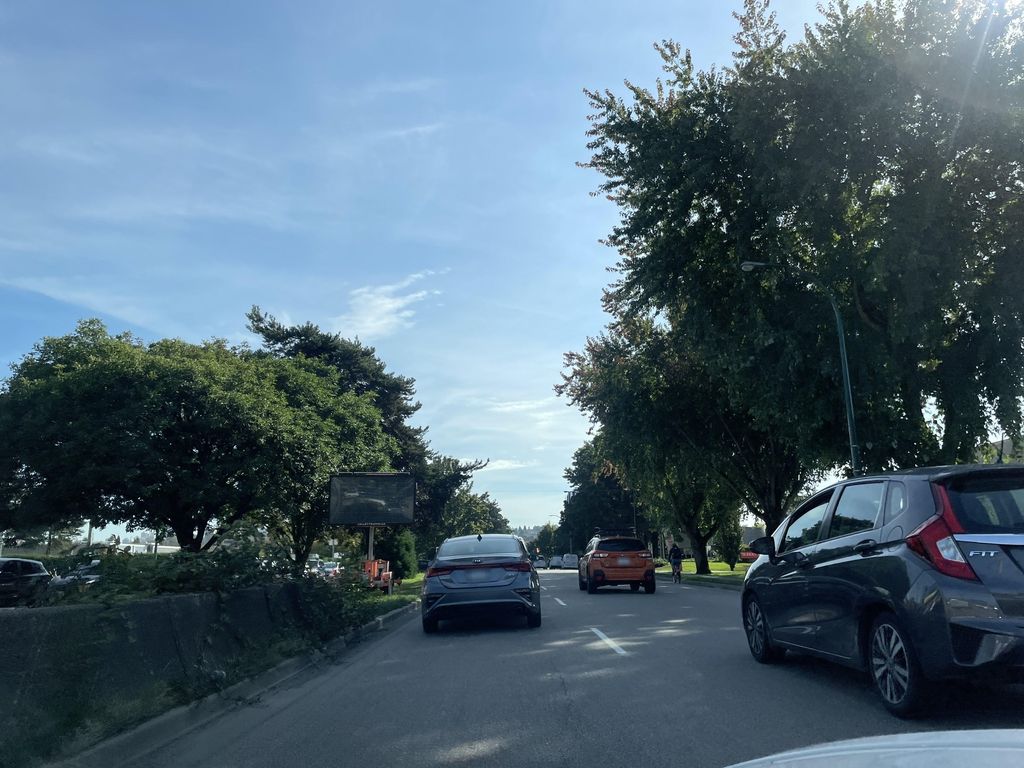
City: vancouver